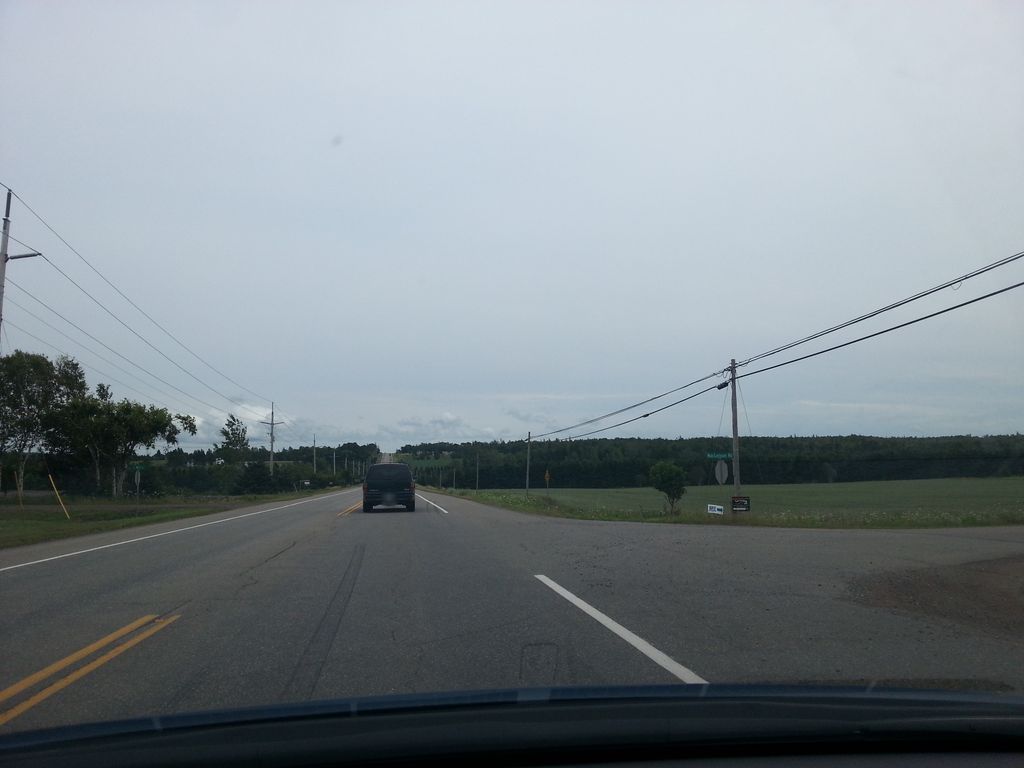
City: charlottetown